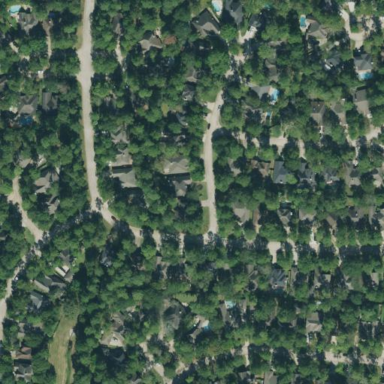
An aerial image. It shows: Residential neighbourhood.